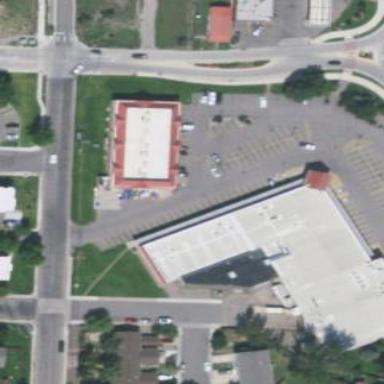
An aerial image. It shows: Commercial building.